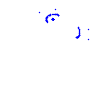
Particle: kaon